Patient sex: F
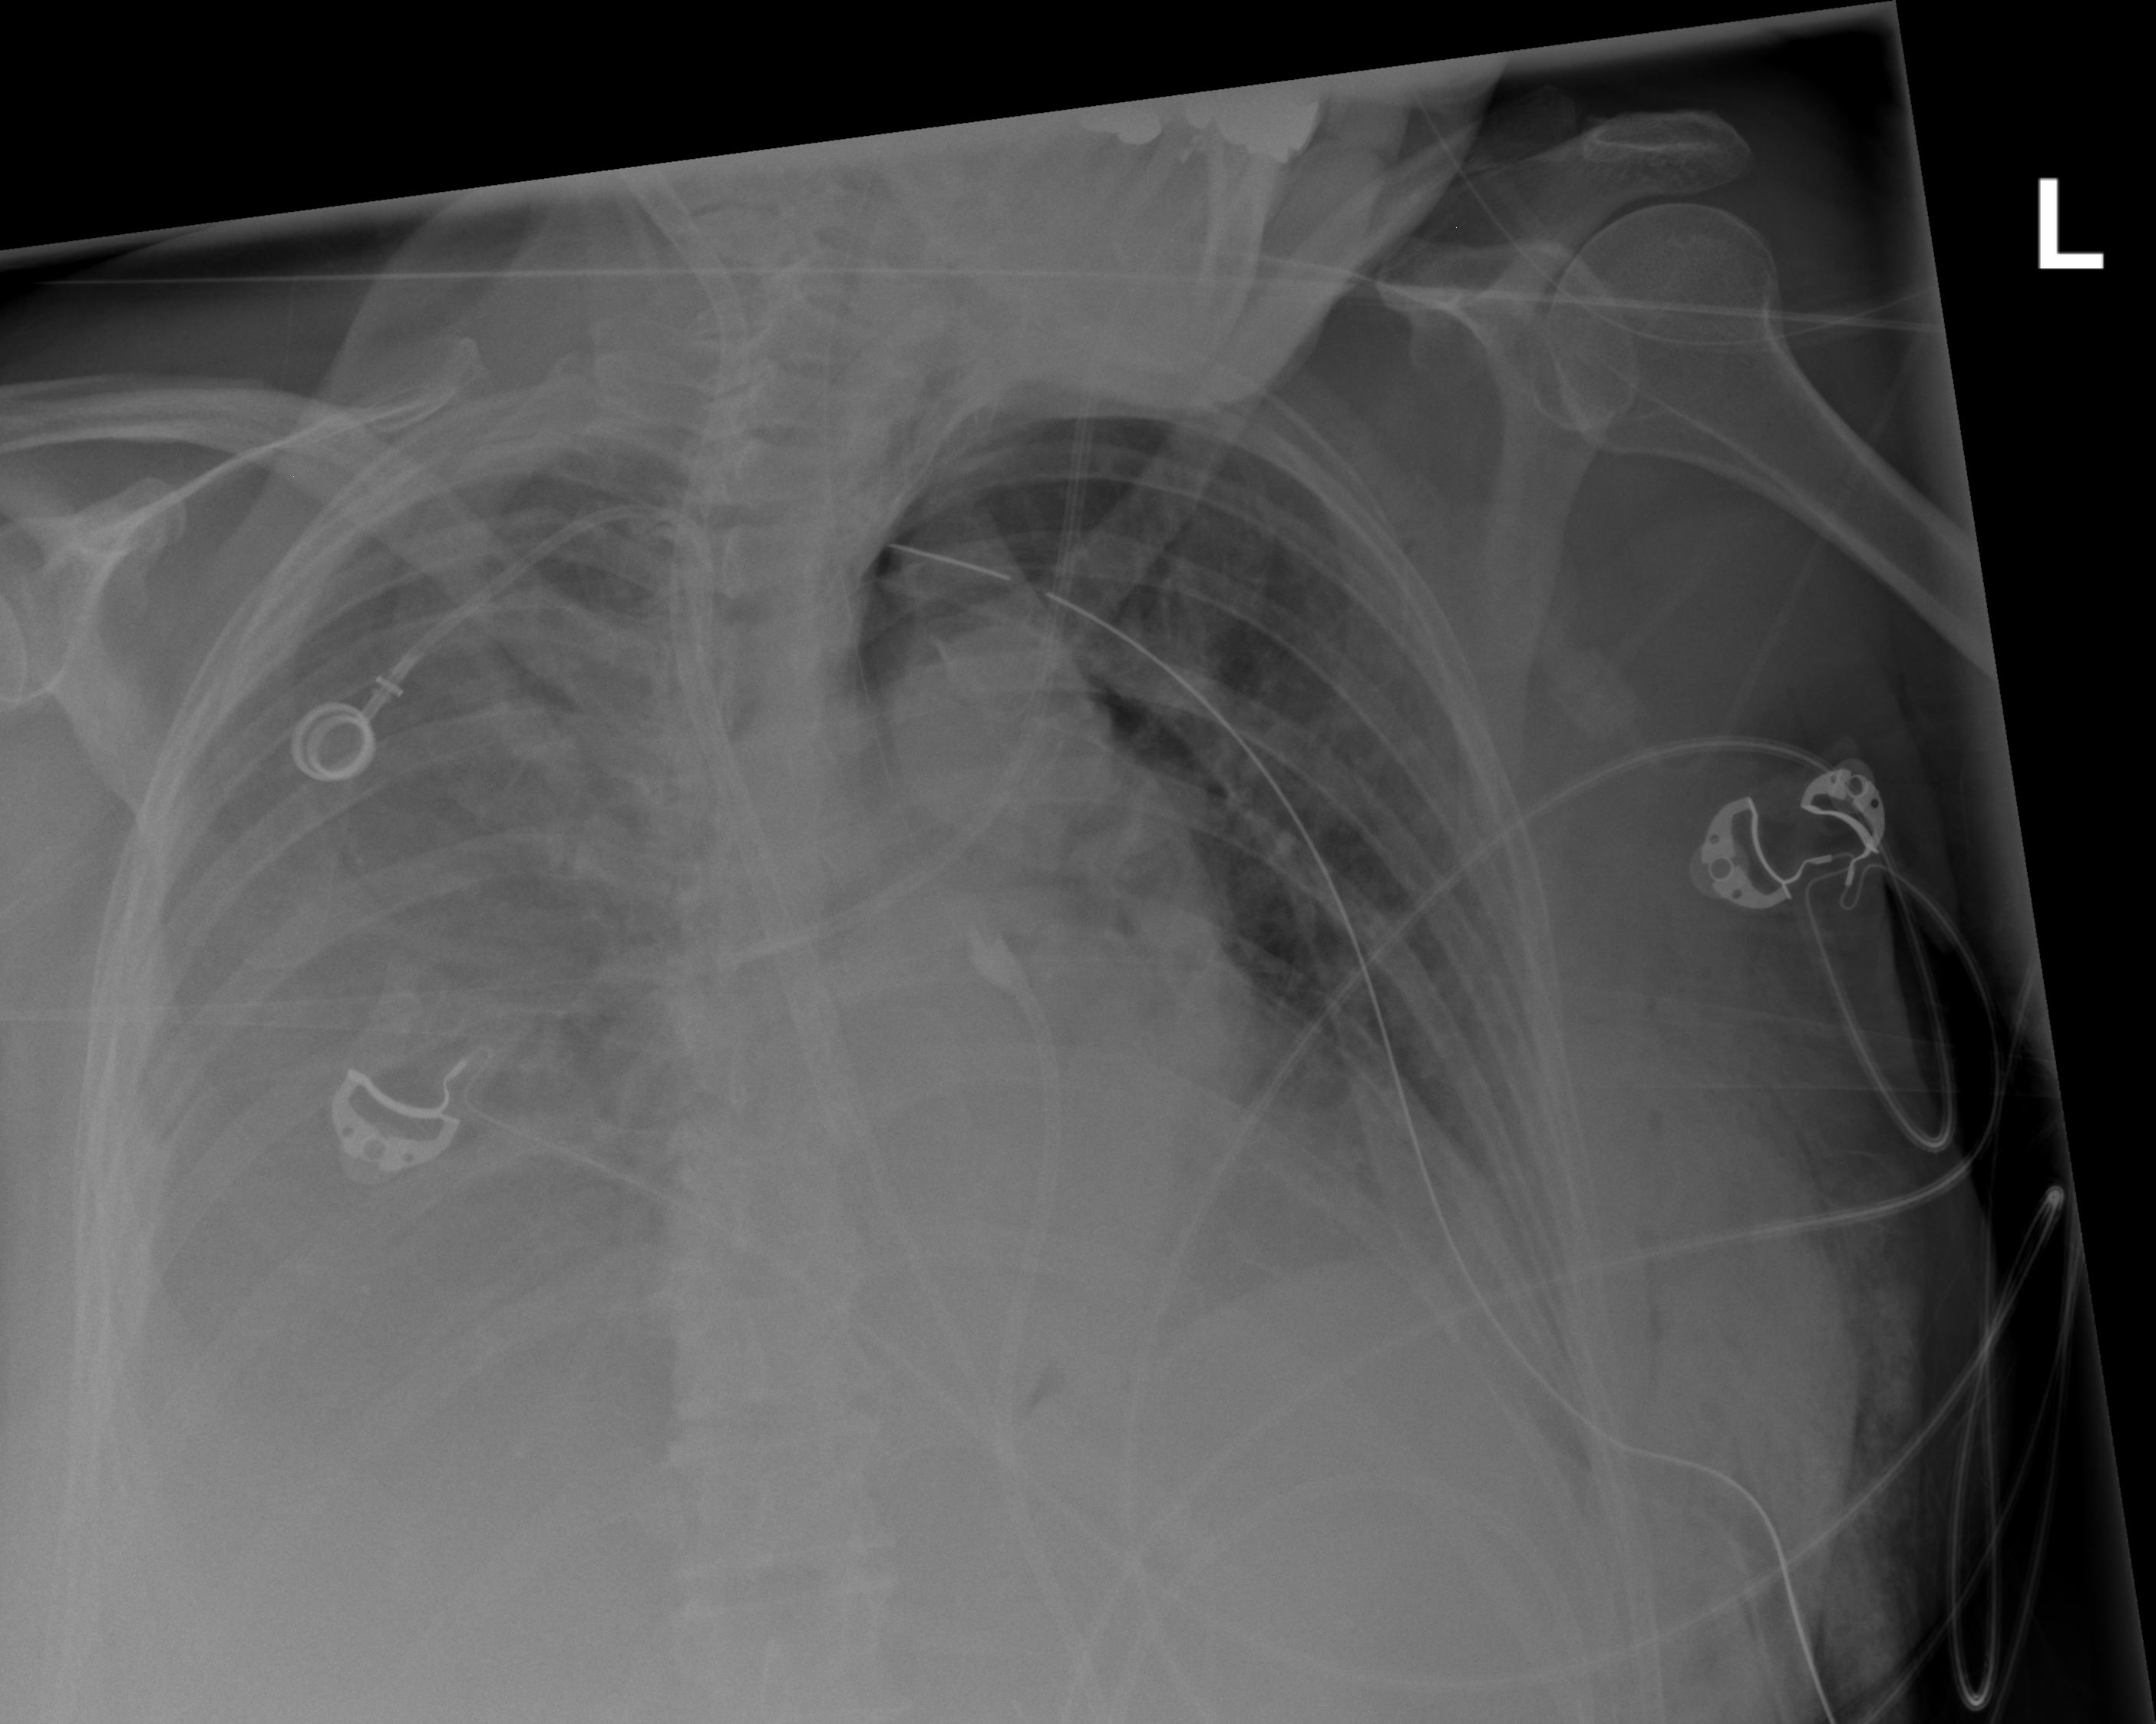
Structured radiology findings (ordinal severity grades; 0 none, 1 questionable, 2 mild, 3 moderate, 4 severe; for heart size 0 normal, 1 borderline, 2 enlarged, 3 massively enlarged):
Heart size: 0
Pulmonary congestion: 0
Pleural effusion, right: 2
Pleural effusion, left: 0
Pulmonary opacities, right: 2
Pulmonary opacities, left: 2
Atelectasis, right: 2
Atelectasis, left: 2